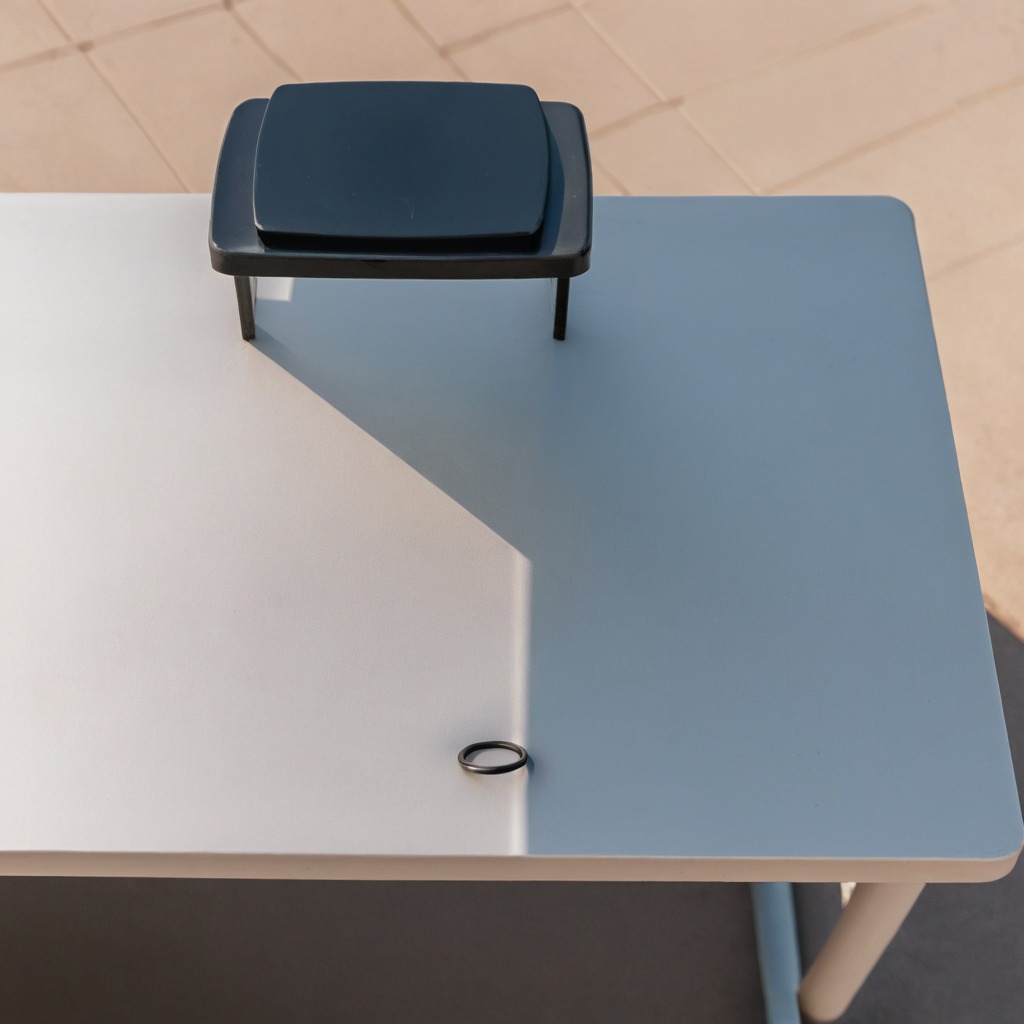
A rubber O-ring lies on the table.